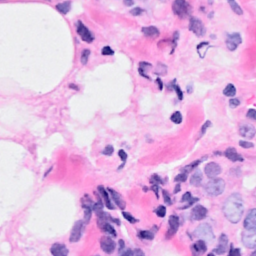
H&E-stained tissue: Breast